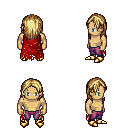
a pixel art fantasy rpg character, male body template, human, tanned skin, red tattered cape, magenta pants, blonde long hairstyle, gold boots, four views (front, back, left, right), 2x2 character sprite sheet, small pixel art, hard edges, no anti-aliasing